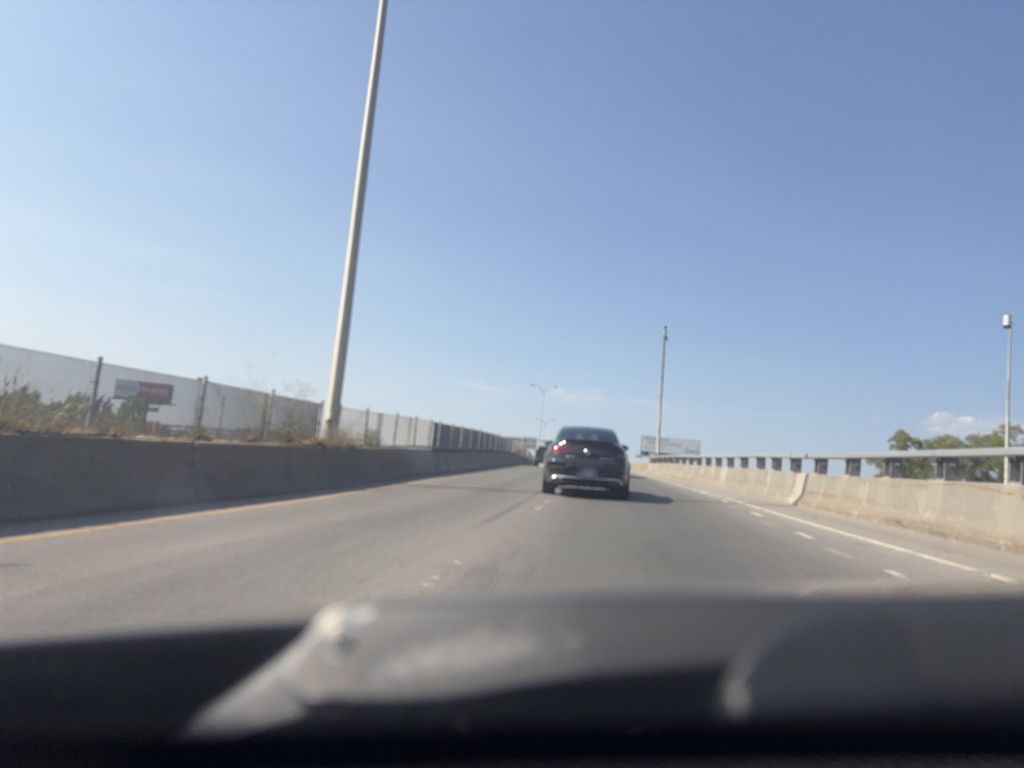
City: montreal